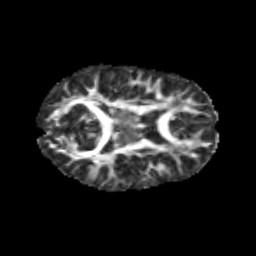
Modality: FA
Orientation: axial
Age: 9
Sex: female
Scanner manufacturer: siemens
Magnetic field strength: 3 T
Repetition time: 3.8 s
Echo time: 0.07 s